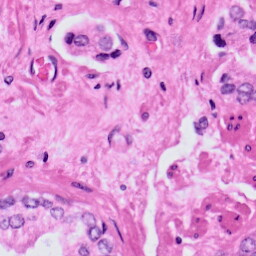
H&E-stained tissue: Prostate